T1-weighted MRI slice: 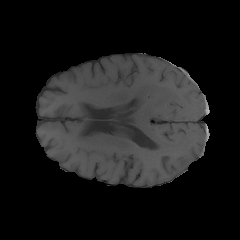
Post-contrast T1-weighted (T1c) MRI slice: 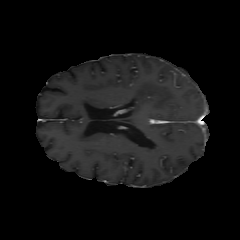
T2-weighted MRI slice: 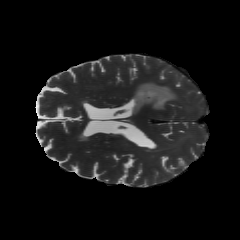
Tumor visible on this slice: yes